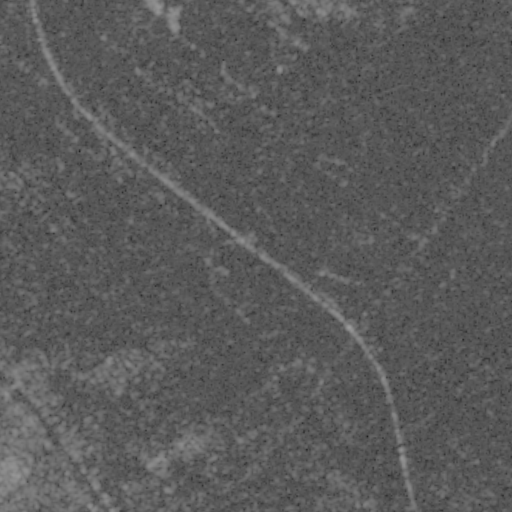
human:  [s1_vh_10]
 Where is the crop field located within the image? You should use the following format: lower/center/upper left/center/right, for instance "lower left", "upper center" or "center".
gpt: The crop field is located in the upper of the image.
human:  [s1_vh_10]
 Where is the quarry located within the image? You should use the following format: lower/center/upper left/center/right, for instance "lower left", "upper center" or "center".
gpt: The quarry is located in the lower right of the image.
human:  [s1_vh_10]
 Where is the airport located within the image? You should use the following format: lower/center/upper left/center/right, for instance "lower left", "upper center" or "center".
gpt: There is no airport in the image.

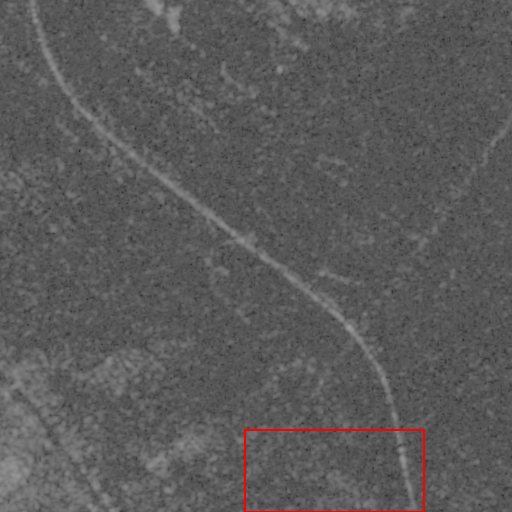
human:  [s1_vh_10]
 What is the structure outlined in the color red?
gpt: The structure outlined in red is a quarry.
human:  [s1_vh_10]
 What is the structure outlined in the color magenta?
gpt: There is no magenta outline.